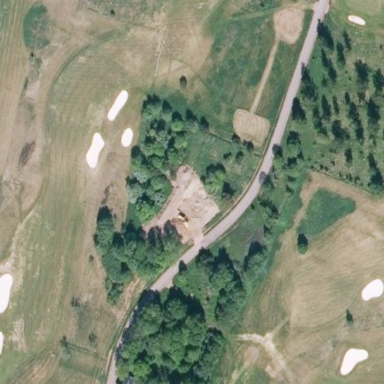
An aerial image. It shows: Scenic golf fairway.